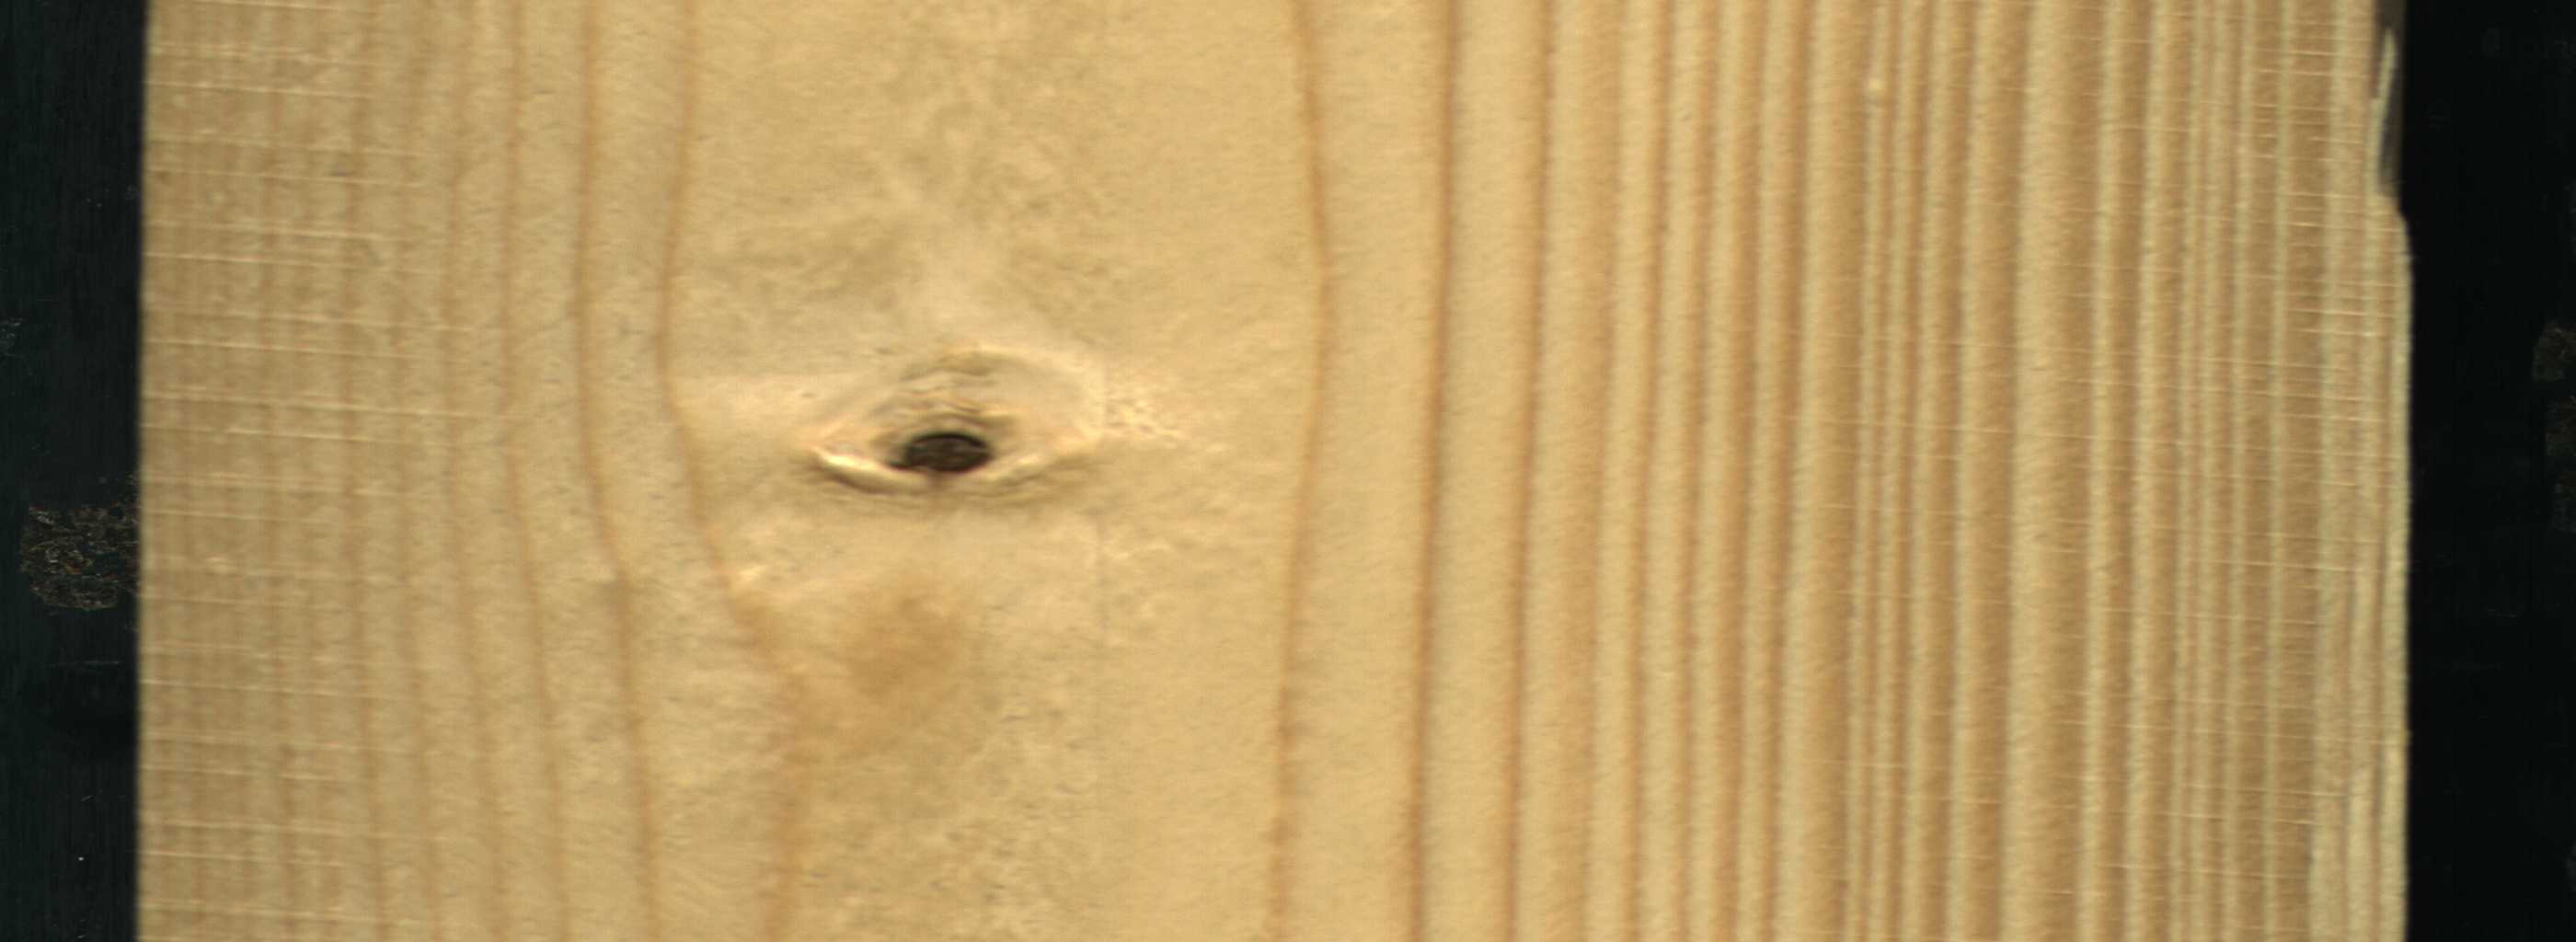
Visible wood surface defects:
Dead_Knot